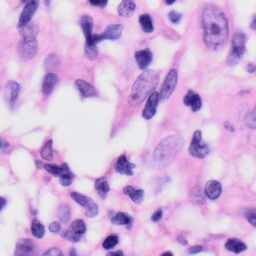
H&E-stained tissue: Skin